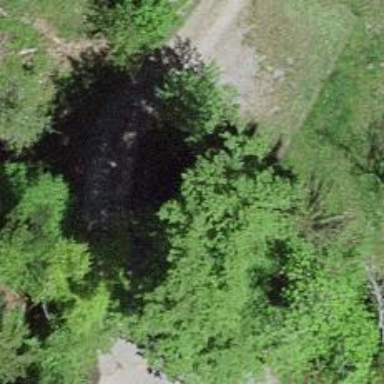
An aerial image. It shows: Culvert tunnel.